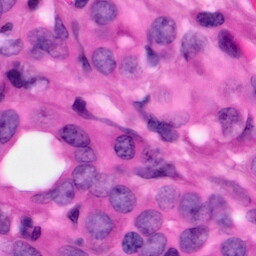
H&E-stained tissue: Pancreatic